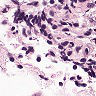
Metastatic tissue present: no